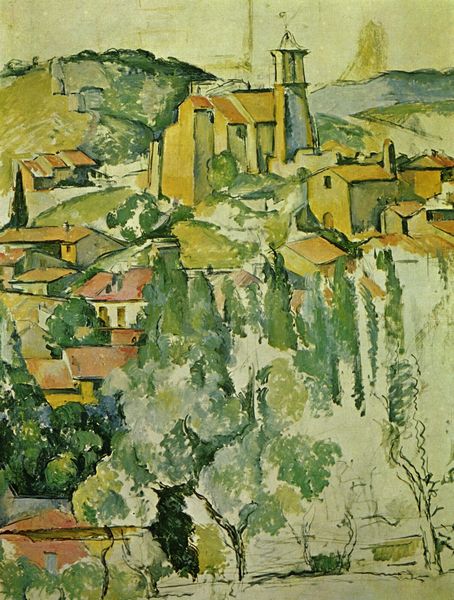
Titel: Blick auf Gardanne
Künstler: Paul Cézanne
Standort: New York (New York)
Institution: The Brooklyn Museum
Schlagwörter: baum, berg, blau, dunkel, gemälde, himmel, laub, wasser, weiß, aquarell, bäume, cezanne, gelb, grün, impressionismus, kirchturm, kubismus, landschaft, ocker, stadt, braun, fenster, frankreich, hell, kreide, licht, orange, skizze, straße, zeichnung, dach, gebäude, haus, rot, weg, beige, hochformat, malerei, öl, feld, felder, horizont, häuser, hügel, natur, strauch, busch, büsche, kirche, sträucher, blatt, wald, anhöhe, schornstein, turm, zypressen, sommer, papier, umrisse, italien, ort, süden, vedute, moderne, abhang, abstrakt, berge, fels, fläche, gebirge, hang, dorf, dächer, mauer, schornsteine, farbe, tag, wasserfarbe, linien, idylle, südfrankreich, menschenleer, abstrahiert, kirchen, wände, tusche, burg, provence, glockenturm, kloster, zypresse, paul, lauf, entwurf, unvollendet, wellig, öffnung, hanglage, blattwerk, tonig, hain, pinien, freundlich, unfertig, aufsteigend, flächigkeit, kuben, duchamp, höfe, kubisch, taches, zeichung, postimpressionismus, satteldächer, vorzeichnung, gouache, vorskizze, bauernhöfe, ntwurf, verschachtelt, landschaften, olivenhain, städchen, wegbereiter, haäuser, feld felder, frühkubismus, kanine, unterzeichung, 20. jahrhundert, grüner himmel, bergstadt